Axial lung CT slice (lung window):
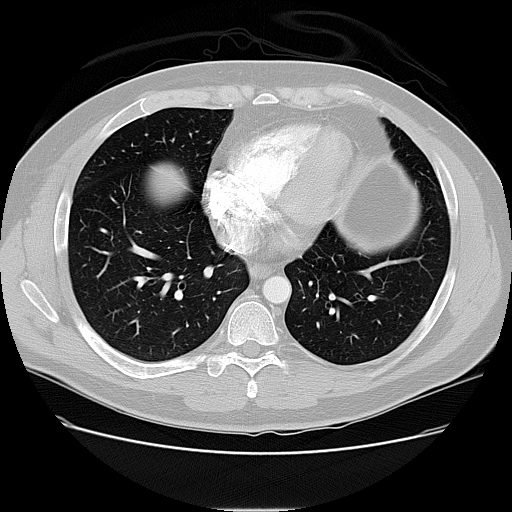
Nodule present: no